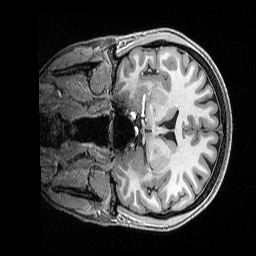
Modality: T1w
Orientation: coronal
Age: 28
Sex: female
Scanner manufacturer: siemens
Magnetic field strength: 3 T
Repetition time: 2.5 s
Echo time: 0.00296 s